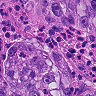
Metastatic tissue present: yes